Field crop: tomato
Growth stage: 2
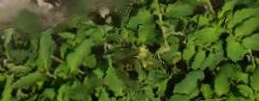
Species: tomato